Question: Following <URL>.

I did it by using a custom editor which is a dummy extension of a JComponent. You never even see this dummy component though, because as soon as it picks up a 'MousePressed' event, it causes the editor to 'fireEditingStopped()'. It works great, except for one weird bug I found. If you click on a symbol to change it, then move your mouse somewhere else on screen and press a keyboard key, it brings up the dummy editor in the last cell clicked (which effectively blanks out the cell), and it stays there until you either move your mouse into the cell or click a different cell.
As a hacky fix to this, I added a line in the renderer which always deselects the entire table after rendering it. This works great, and I have verified that the entire table is indeed deselected. However, despite that, if you press a keyboard key, it executes the editor for the last edited cell. How can I prevent this behavior? I have other keyboard listeners in my application, and if no cell is selected, I do not think any of their editors should be executed.
'''
import java.awt.BorderLayout;
import java.awt.Color;
import java.awt.Component;
import java.awt.EventQueue;
import java.awt.event.MouseEvent;
import java.awt.event.MouseListener;
import javax.imageio.ImageIO;
import javax.swing.AbstractCellEditor;
import javax.swing.ImageIcon;
import javax.swing.JComponent;
import javax.swing.JFrame;
import javax.swing.JTable;
import javax.swing.table.DefaultTableCellRenderer;
import javax.swing.table.DefaultTableModel;
import javax.swing.table.TableCellEditor;
import javax.swing.table.TableCellRenderer;
public class JTableBooleanIcons {
private JFrame frame;
private DefaultTableModel tableModel;
private JTable table;
/**
* Launch the application.
*/
public static void main(String[] args) {
EventQueue.invokeLater(new Runnable() {
public void run() {
try {
JTableBooleanIcons window = new JTableBooleanIcons();
window.frame.setVisible(true);
} catch (Exception e) {
e.printStackTrace();
}
}
});
}
/**
* Create the application.
*/
public JTableBooleanIcons() {
initialize();
}
/**
* Initialize the contents of the frame.
*/
private void initialize() {
frame = new JFrame();
frame.setBounds(100, 100, 450, 400);
frame.setDefaultCloseOperation(JFrame.EXIT_ON_CLOSE);
tableModel = new DefaultTableModel(new Object[]{"Words", "Pictures"},0);
table = new JTable(tableModel);
table.setRowHeight(40);
tableModel.addRow(new Object[]{"click icon to change", false});
tableModel.addRow(new Object[]{"click icon to change", true});
tableModel.addRow(new Object[]{"click icon to change", false});
tableModel.addRow(new Object[]{"click icon to change", true});
tableModel.addRow(new Object[]{"click icon to change", false});
tableModel.addRow(new Object[]{"click icon to change", true});
tableModel.addRow(new Object[]{"click icon to change", false});
tableModel.addRow(new Object[]{"click icon to change", true});
frame.getContentPane().add(table, BorderLayout.CENTER);
table.getColumn("Pictures").setCellRenderer(new BooleanIconRenderer());
table.getColumn("Pictures").setCellEditor(new BooleanIconEditor());
}
@SuppressWarnings("serial")
private class BooleanIconRenderer extends DefaultTableCellRenderer implements TableCellRenderer {
@Override
public Component getTableCellRendererComponent(JTable table, Object value, boolean isSelected,
boolean hasFocus, int row, int col) {
String iconFilename = null;
if ((boolean) value) {
iconFilename = "yes.png";
value = true;
} else {
iconFilename = "no.png";
value = false;
}
try {
setIcon(new ImageIcon(ImageIO.read(BooleanIconRenderer.class.getResourceAsStream(iconFilename))));
} catch (Exception e) {
System.err.println("Failed to load the icon.");
}
if (isSelected) {
this.setBackground(Color.white);
} else {
this.setBackground(Color.white);
}
table.getSelectionModel().clearSelection();
return this;
}
}
@SuppressWarnings("serial")
private class BooleanIconEditor extends AbstractCellEditor implements TableCellEditor, MouseListener {
private BooleanComponent boolComp;
public BooleanIconEditor() {
boolComp = new BooleanComponent(false);
boolComp.addMouseListener(this);
}
@Override
public Object getCellEditorValue() {
return boolComp.getValue();
}
@Override
public Component getTableCellEditorComponent(JTable table,
Object value, boolean isSelected, int row, int column) {
boolComp.setValue(! (boolean) value);
return boolComp;
}
@Override
public void mouseClicked(MouseEvent e) {
this.fireEditingStopped();
}
@Override
public void mousePressed(MouseEvent e) {
this.fireEditingStopped();
}
@Override
public void mouseReleased(MouseEvent e) {
this.fireEditingStopped();
}
@Override
public void mouseEntered(MouseEvent e) {
this.fireEditingStopped();
}
@Override
public void mouseExited(MouseEvent e) {
this.fireEditingStopped();
}
}
@SuppressWarnings("serial")
private class BooleanComponent extends JComponent {
private boolean value;
public BooleanComponent(boolean value) {
this.value = value;
}
public boolean getValue() {
return value;
}
public void setValue(boolean value) {
this.value = value;
}
}
}
'''
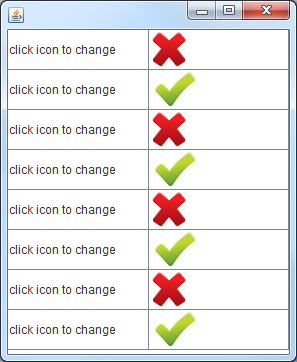
Answer: The reason for your problem is that you are actually not rendering anything within the editor. You're relying on the fact that the user is only ever going to "click" the cell to change it's value. I'd consider this a little short-sighted, but, it's you program.
To fix it immediately, simply add...
'''
@Override
public boolean isCellEditable(EventObject e) {
return (e instanceof MouseEvent);
}
'''
To you 'BooleanIconEditor'.
On a side note.
In you cell renderer, you shouldn't be loading images. These should have been pre-cached as part of the constructor or even better, as 'static' field variables. You may be doing this, but just in case.
While I'm on the subject. You should avoid changing the state of the table from within the renderer. This is really unsafe and could end you up in an infinite loop of hell as the table tries to re-render the changes you've made, again and again...
If you really want to hide the selection (I'm not sure why you would), you could either set the table's selection to match the tables background color OR make it a transparent color. Don't forget to change the selection foreground as well ;)
Example with keyboard support ;) - couldn't resist...
'''
public class JTableBooleanIcons {
private JFrame frame;
private DefaultTableModel tableModel;
private JTable table;
private ImageIcon yesIcon;
private ImageIcon noIcon;
/**
* Launch the application.
*/
public static void main(String[] args) {
EventQueue.invokeLater(new Runnable() {
public void run() {
try {
JTableBooleanIcons window = new JTableBooleanIcons();
window.frame.setVisible(true);
} catch (Exception e) {
e.printStackTrace();
}
}
});
}
/**
* Create the application.
*/
public JTableBooleanIcons() {
try {
yesIcon = (new ImageIcon(ImageIO.read(BooleanIconRenderer.class.getResourceAsStream("/yes.png"))));
noIcon = (new ImageIcon(ImageIO.read(BooleanIconRenderer.class.getResourceAsStream("/no.png"))));
} catch (Exception e) {
e.printStackTrace();
}
initialize();
}
/**
* Initialize the contents of the frame.
*/
private void initialize() {
frame = new JFrame();
frame.setBounds(100, 100, 450, 400);
frame.setDefaultCloseOperation(JFrame.EXIT_ON_CLOSE);
tableModel = new DefaultTableModel(new Object[]{"Words", "Pictures"}, 0);
table = new JTable(tableModel);
table.setRowHeight(40);
tableModel.addRow(new Object[]{"click icon to change", false});
tableModel.addRow(new Object[]{"click icon to change", true});
tableModel.addRow(new Object[]{"click icon to change", false});
tableModel.addRow(new Object[]{"click icon to change", true});
tableModel.addRow(new Object[]{"click icon to change", false});
tableModel.addRow(new Object[]{"click icon to change", true});
tableModel.addRow(new Object[]{"click icon to change", false});
tableModel.addRow(new Object[]{"click icon to change", true});
frame.getContentPane().add(table, BorderLayout.CENTER);
table.getColumn("Pictures").setCellRenderer(new BooleanIconRenderer());
table.getColumn("Pictures").setCellEditor(new BooleanIconEditor());
}
@SuppressWarnings("serial")
private class BooleanIconRenderer extends DefaultTableCellRenderer implements TableCellRenderer {
public BooleanIconRenderer() {
}
@Override
public Component getTableCellRendererComponent(JTable table, Object value, boolean isSelected,
boolean hasFocus, int row, int col) {
super.getTableCellRendererComponent(table, null, isSelected, hasFocus, row, col);
if ((boolean) value) {
setIcon(yesIcon);
} else {
setIcon(noIcon);
}
return this;
}
}
@SuppressWarnings("serial")
private class BooleanIconEditor extends AbstractCellEditor implements TableCellEditor, MouseListener {
private BooleanComponent boolComp;
private boolean isMouseEvent;
public BooleanIconEditor() {
boolComp = new BooleanComponent(false);
boolComp.addMouseListener(this);
InputMap im = boolComp.getInputMap(JComponent.WHEN_FOCUSED);
ActionMap am = boolComp.getActionMap();
im.put(KeyStroke.getKeyStroke(KeyEvent.VK_SPACE, 0), "click");
im.put(KeyStroke.getKeyStroke(KeyEvent.VK_ENTER, 0), "click");
am.put("click", new AbstractAction() {
@Override
public void actionPerformed(ActionEvent e) {
System.out.println("Clicked");
boolComp.setValue(!boolComp.getValue());
}
});
}
@Override
public boolean isCellEditable(EventObject e) {
isMouseEvent = e instanceof MouseEvent;
return true; //(e instanceof MouseEvent);
}
@Override
public Object getCellEditorValue() {
return boolComp.getValue();
}
@Override
public Component getTableCellEditorComponent(JTable table,
Object value, boolean isSelected, int row, int column) {
boolean state = (boolean) value;
if (isMouseEvent) {
state = !state;
}
boolComp.setValue(state);
boolComp.setOpaque(isSelected);
boolComp.setBackground(table.getSelectionBackground());
return boolComp;
}
@Override
public void mouseClicked(MouseEvent e) {
this.fireEditingStopped();
}
@Override
public void mousePressed(MouseEvent e) {
this.fireEditingStopped();
}
@Override
public void mouseReleased(MouseEvent e) {
this.fireEditingStopped();
}
@Override
public void mouseEntered(MouseEvent e) {
this.fireEditingStopped();
}
@Override
public void mouseExited(MouseEvent e) {
this.fireEditingStopped();
}
}
@SuppressWarnings("serial")
private class BooleanComponent extends JLabel {
private boolean value;
public BooleanComponent(boolean value) {
this.value = value;
}
public boolean getValue() {
return value;
}
public void setValue(boolean value) {
this.value = value;
if (value) {
setIcon(yesIcon);
} else{
setIcon(noIcon);
}
}
}
}
'''